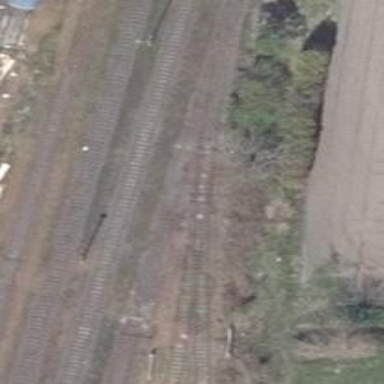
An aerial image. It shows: Railway switch.